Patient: sex M, age 71
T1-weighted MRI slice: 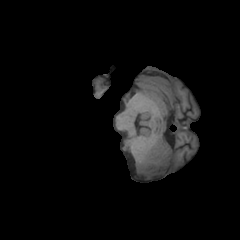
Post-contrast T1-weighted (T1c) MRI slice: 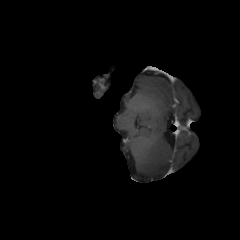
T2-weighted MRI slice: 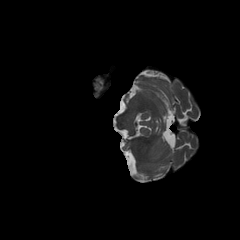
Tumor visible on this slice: no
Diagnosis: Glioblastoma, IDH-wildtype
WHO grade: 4